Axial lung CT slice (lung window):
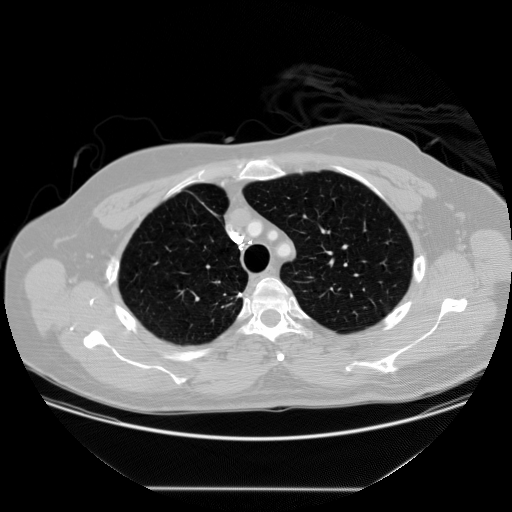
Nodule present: no